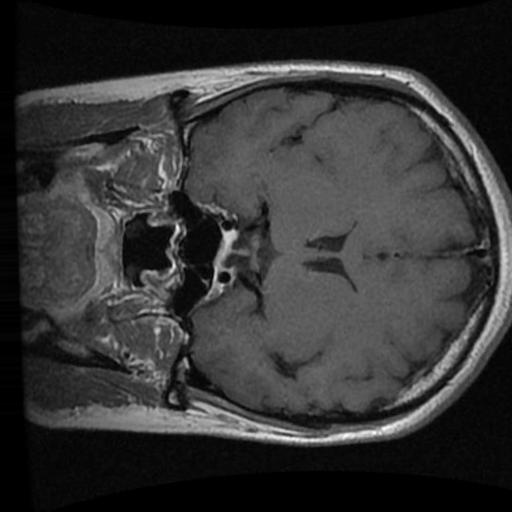
Label: brain_tumor